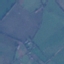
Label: Pasture